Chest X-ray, AP view. Patient: 35 years old, sex M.
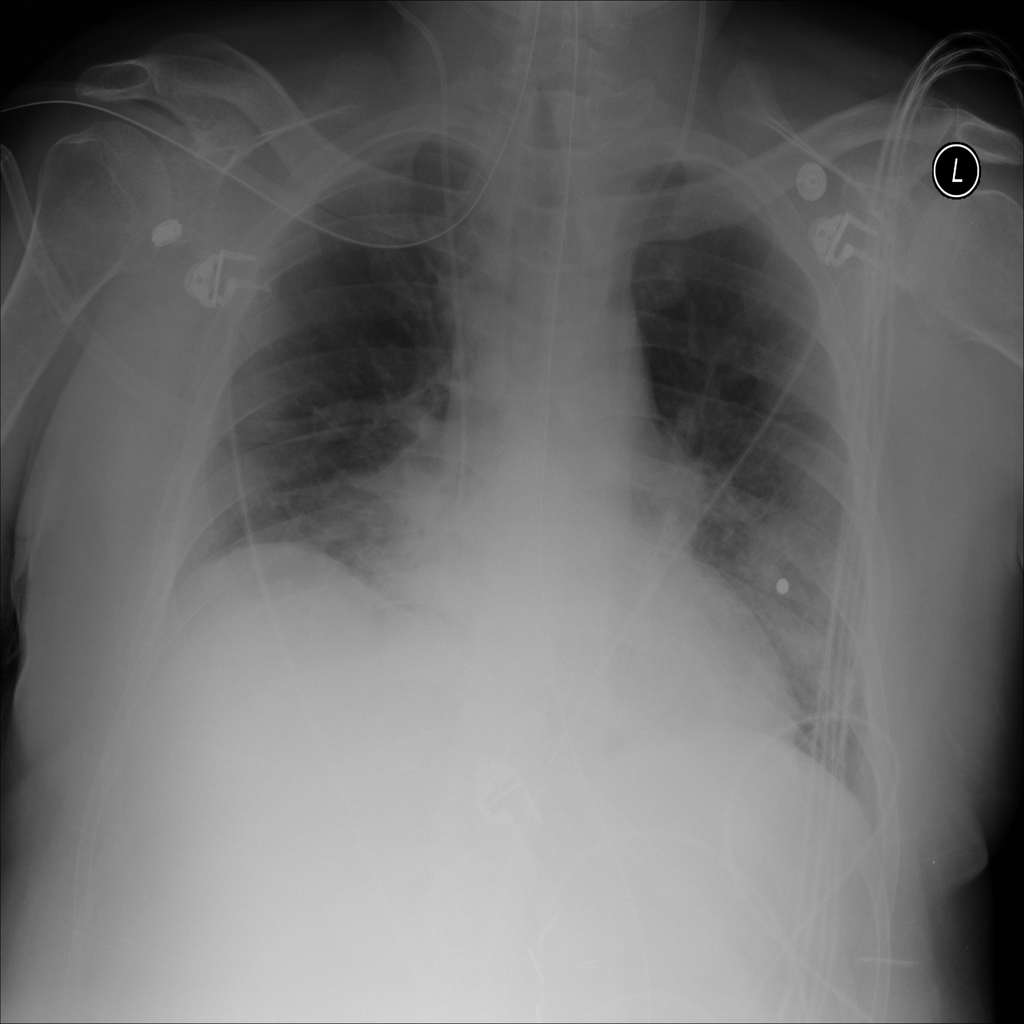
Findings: Consolidation